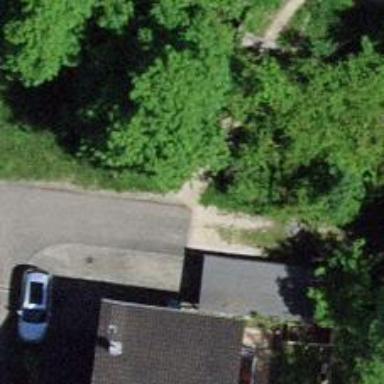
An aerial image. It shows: Path.